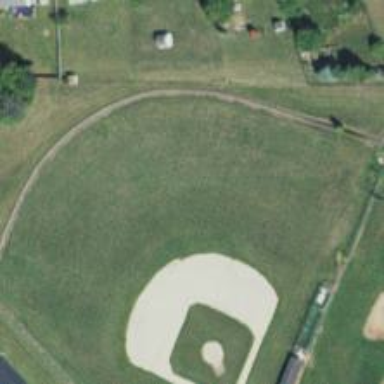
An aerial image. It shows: Baseball pitch for leisure land.